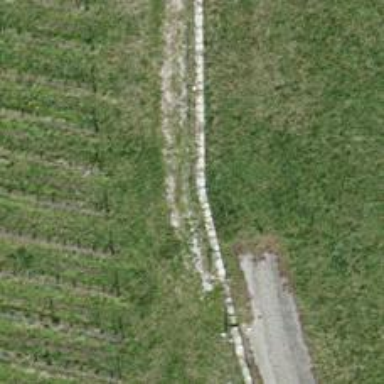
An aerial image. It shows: Wall barrier.